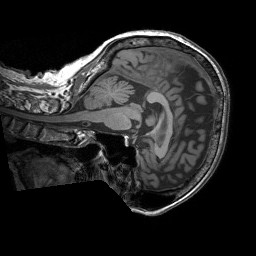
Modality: T1w
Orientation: sagittal
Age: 78
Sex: female
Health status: healthy
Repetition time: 1.9 s
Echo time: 0.00252 s